Question: I would like to create a '<select>' box similar to the one seen below on Google:

I'm having quite a lot of trouble styling it correctly. Anyone know of a plugin or a solution?
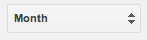
Answer: Try <URL>. Although it doesn't look exactly like what you show, it does have many features worth investigating